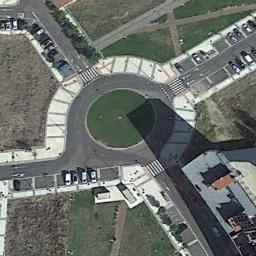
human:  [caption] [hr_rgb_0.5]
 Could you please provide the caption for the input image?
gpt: There are buildings and a lot of wasteland around the roundabout, And many cars are parked on both sides of the road near the roundabout .

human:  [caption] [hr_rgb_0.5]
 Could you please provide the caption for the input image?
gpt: There are some cars near the roundabout .

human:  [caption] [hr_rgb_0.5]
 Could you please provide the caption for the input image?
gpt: The roundabout is on the grass next to buildings .

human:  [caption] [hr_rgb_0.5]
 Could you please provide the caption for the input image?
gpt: The roundabout connects three roads and a building is next to the roundabout .

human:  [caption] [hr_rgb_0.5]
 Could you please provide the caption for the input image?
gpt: There are some green lawns and cars beside the roundabout .